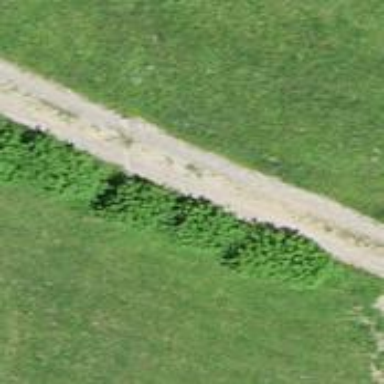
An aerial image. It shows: Track road with grade3 tracktype.